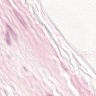
Metastatic tissue present: no